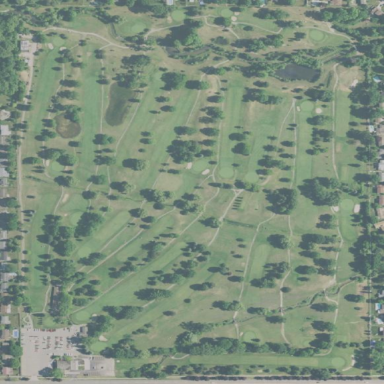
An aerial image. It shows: Golf course surrounded by greenery.